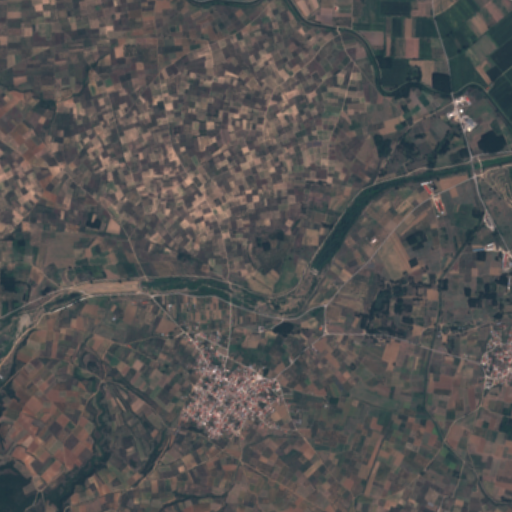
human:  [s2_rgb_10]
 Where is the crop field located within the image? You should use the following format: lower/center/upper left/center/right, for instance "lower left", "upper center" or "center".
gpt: The crop field is located in the upper right of the image.
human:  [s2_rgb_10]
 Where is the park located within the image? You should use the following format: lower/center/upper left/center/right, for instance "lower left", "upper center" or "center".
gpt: The park is located in the center right of the image.
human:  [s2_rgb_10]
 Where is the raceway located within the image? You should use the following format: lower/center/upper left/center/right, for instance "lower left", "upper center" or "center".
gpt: The raceway is located in the upper right of the image.
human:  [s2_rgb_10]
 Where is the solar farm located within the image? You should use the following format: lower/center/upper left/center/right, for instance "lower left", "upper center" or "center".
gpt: The solar farm is located in the lower right of the image.
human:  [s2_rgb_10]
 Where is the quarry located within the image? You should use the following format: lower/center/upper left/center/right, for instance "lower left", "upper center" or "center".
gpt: There is no quarry in the image.